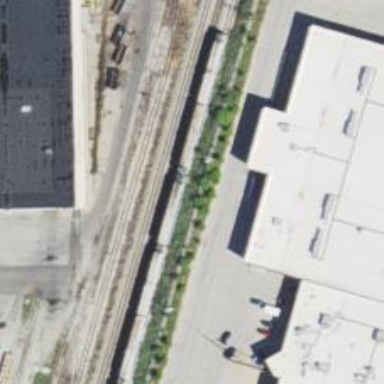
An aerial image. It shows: Abandoned railway siding.